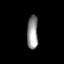
Tissue: prostate
Cell type: T cells
Senescence score: 0.3509
Nuclear area (px): 359
Mean DAPI intensity: 148.092